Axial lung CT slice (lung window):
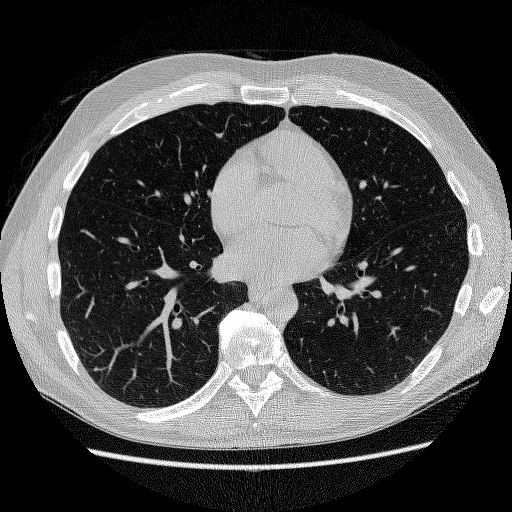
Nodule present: yes
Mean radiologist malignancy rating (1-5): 3